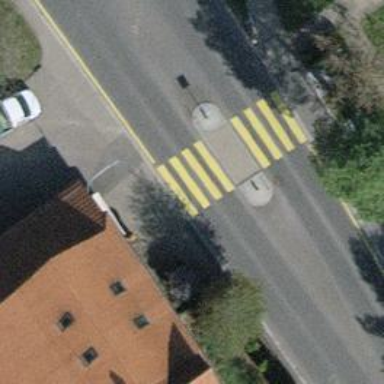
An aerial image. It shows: Kerb barrier.